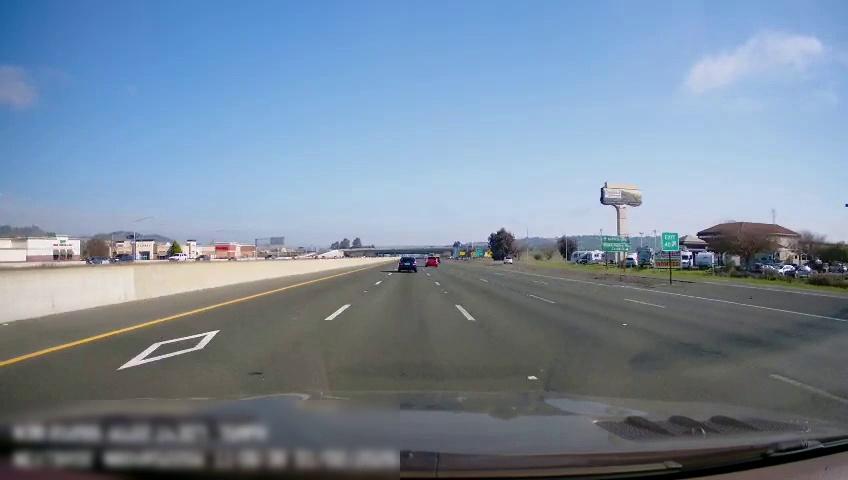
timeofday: Day
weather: Sunny
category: Drivable Space
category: Vehicles | Car
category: Vehicles | Car
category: Vehicles | SUV
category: Drivable Space
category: Vehicles | Car
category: Vehicles | Truck
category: Vehicles | SUV
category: Vehicles | Car
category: Lanes | Current Lane
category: Lanes | Alternate Lane
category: Lanes | Current Lane
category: Lanes | Alternate Lane
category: Lanes | Alternate Lane
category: Lanes | Alternate Lane
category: Lanes | Alternate Lane
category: Traffic | Signs
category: Traffic | Signs